Field crop: maize
Growth stage: 2
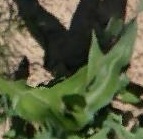
Species: maize